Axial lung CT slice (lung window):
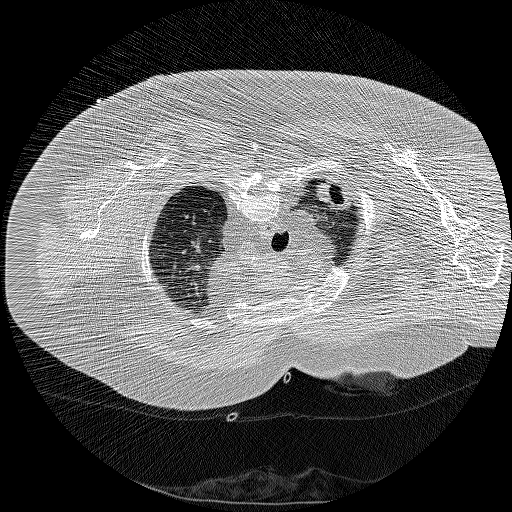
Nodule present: yes
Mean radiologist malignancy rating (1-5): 5